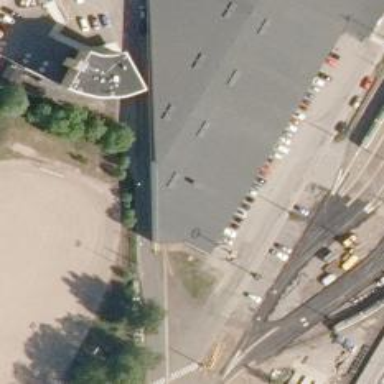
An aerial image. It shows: Tram railway yard with electrified contact lines.